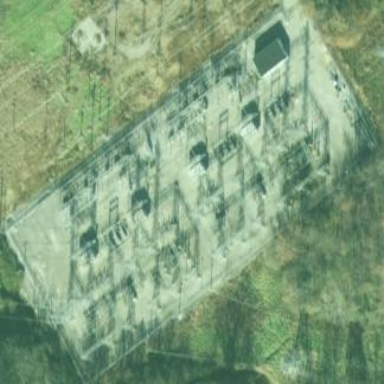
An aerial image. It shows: Power substation enclosed by fence.